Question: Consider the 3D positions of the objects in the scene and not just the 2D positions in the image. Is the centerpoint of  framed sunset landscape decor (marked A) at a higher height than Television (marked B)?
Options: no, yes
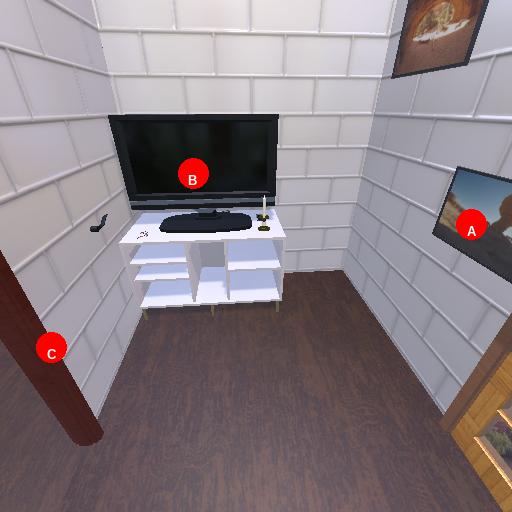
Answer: no